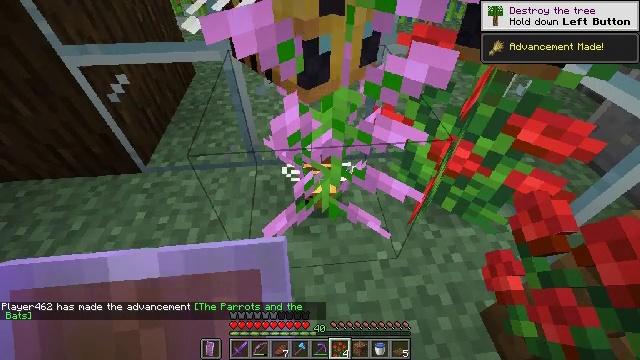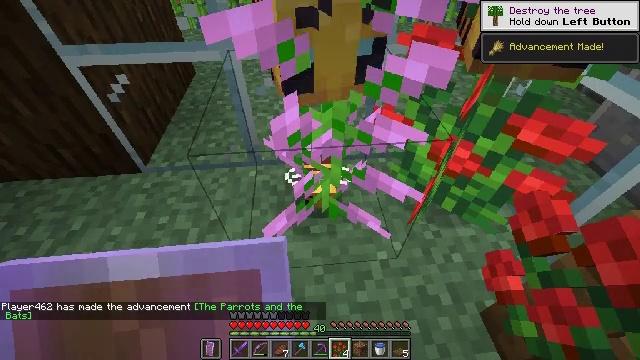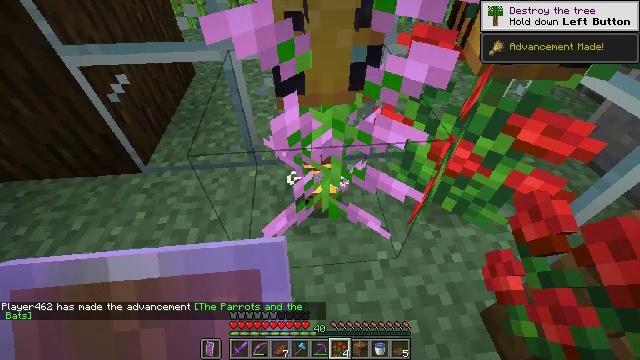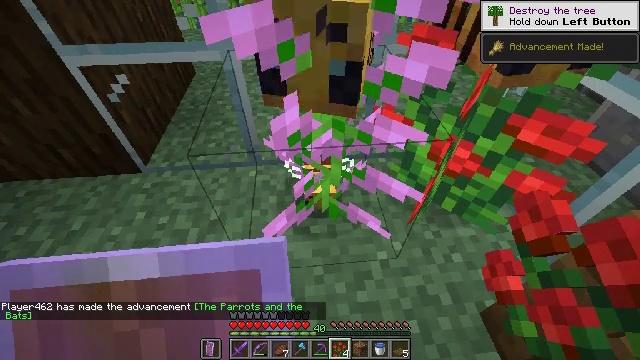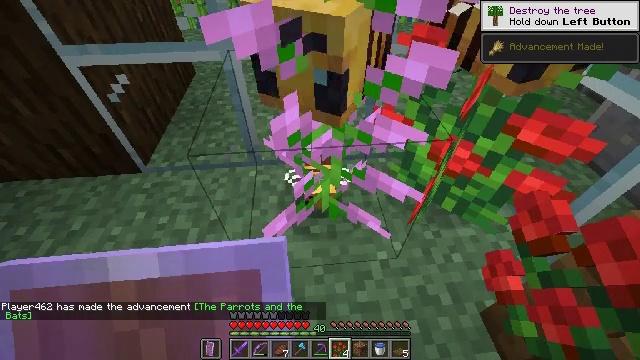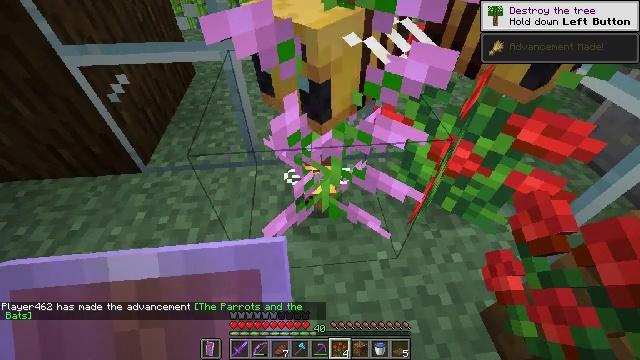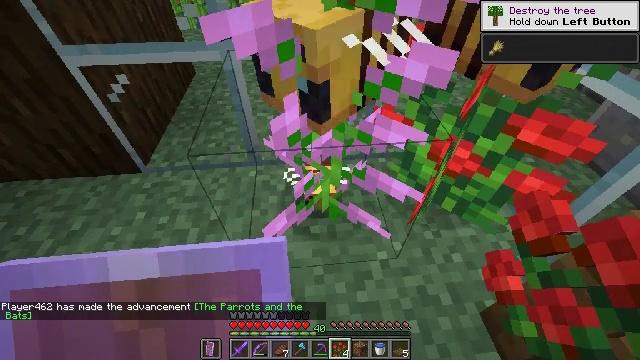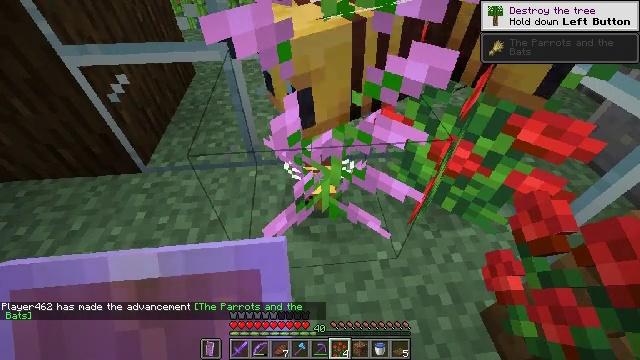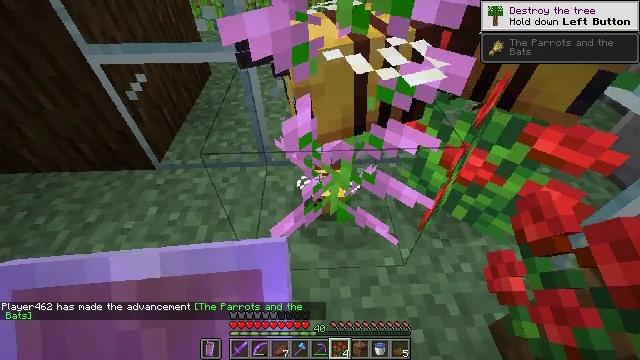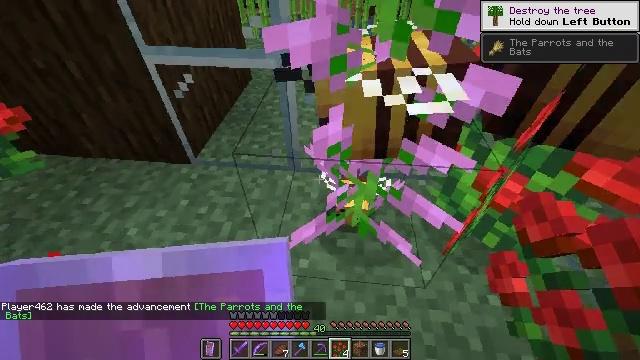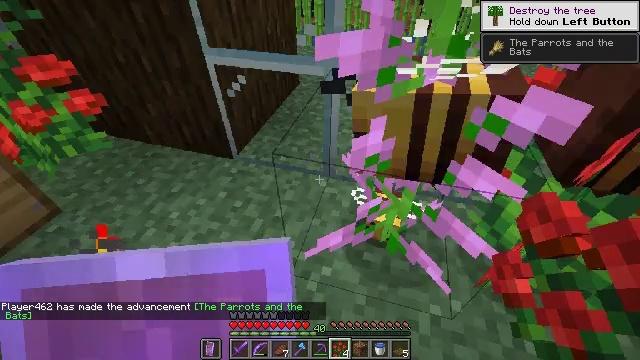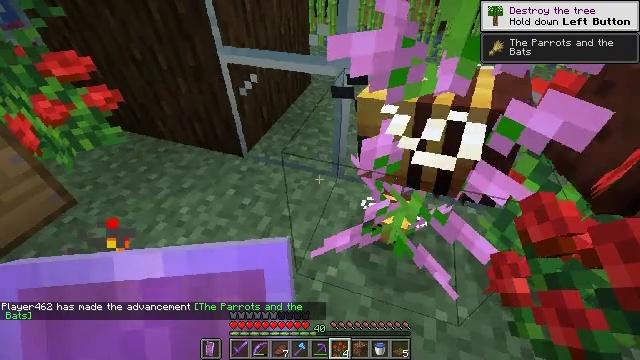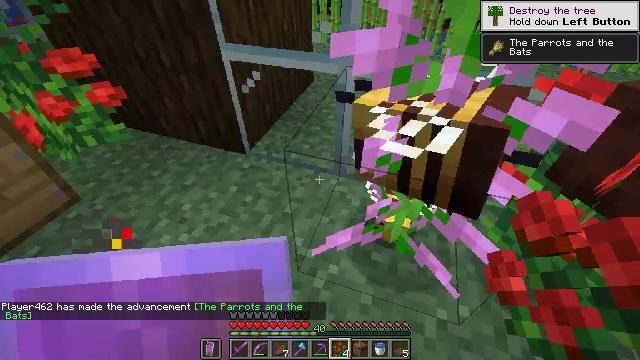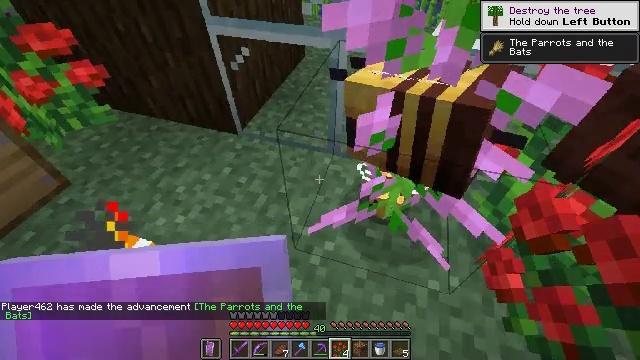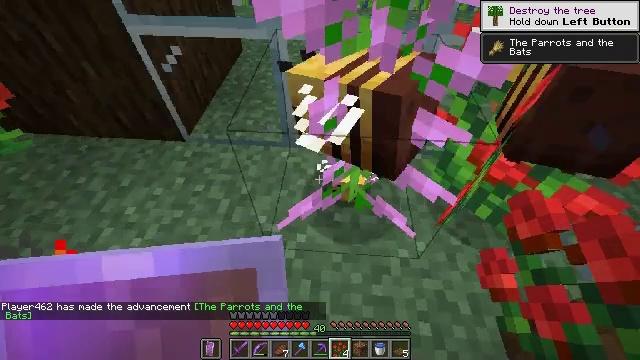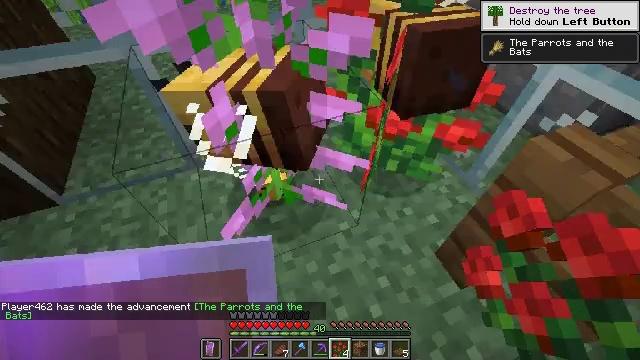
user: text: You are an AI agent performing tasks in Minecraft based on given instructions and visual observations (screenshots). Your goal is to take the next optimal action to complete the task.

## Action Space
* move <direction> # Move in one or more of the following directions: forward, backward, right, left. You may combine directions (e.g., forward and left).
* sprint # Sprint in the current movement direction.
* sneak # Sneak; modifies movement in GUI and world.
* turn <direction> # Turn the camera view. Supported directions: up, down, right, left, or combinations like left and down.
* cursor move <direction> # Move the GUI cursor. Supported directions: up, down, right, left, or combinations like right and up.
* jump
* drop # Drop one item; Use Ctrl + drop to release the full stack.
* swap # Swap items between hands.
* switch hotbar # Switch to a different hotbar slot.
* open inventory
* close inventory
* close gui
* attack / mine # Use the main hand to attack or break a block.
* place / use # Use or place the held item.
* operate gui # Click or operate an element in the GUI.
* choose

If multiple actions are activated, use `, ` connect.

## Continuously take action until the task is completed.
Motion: motion action
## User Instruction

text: Mine the spruce fence.
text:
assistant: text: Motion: no_op
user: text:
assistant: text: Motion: no_op
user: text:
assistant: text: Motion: no_op
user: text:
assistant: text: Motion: no_op
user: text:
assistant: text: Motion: no_op
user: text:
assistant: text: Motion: no_op
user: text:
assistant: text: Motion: no_op
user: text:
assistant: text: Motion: turn left
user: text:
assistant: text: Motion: turn left and up
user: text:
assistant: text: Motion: turn left and up
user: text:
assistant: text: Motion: turn left
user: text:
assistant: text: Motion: no_op
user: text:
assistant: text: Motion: turn right and down
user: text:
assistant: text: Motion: turn right and down
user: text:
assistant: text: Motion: turn right
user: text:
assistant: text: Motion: turn right and down
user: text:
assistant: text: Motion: turn right and down
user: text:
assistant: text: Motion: turn right
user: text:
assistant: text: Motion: no_op
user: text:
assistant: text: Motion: no_op
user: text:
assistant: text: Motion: no_op
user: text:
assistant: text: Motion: no_op
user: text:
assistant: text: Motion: no_op
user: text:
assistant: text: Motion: no_op
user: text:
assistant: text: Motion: no_op
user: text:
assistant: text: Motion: no_op
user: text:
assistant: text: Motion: no_op
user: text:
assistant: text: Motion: no_op
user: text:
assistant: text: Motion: no_op
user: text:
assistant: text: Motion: no_op